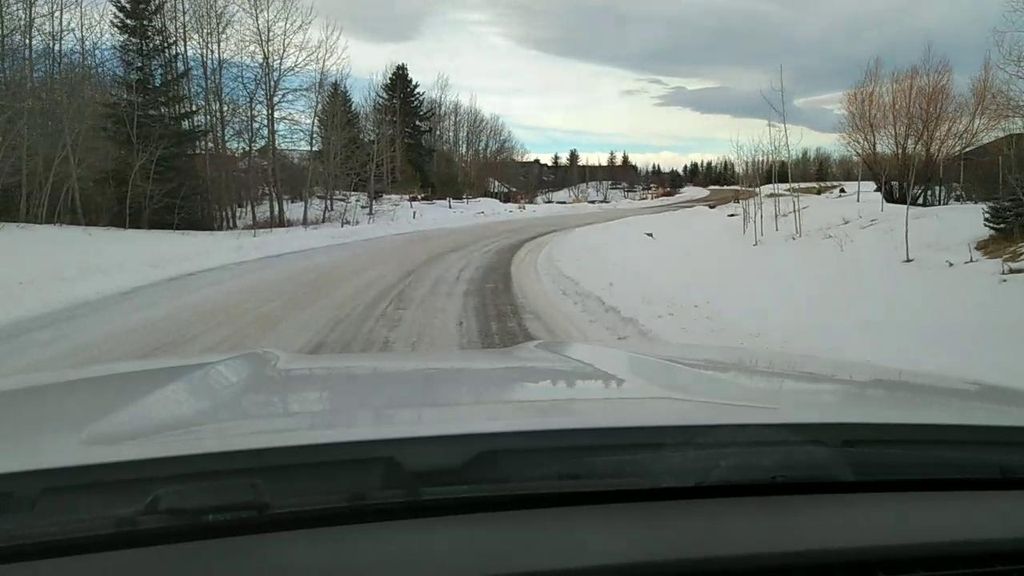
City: calgary